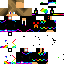
A female human skin with dark skin, wearing brown long hair dressed in a blue hoodie and black pants, featuring a closed mouth.